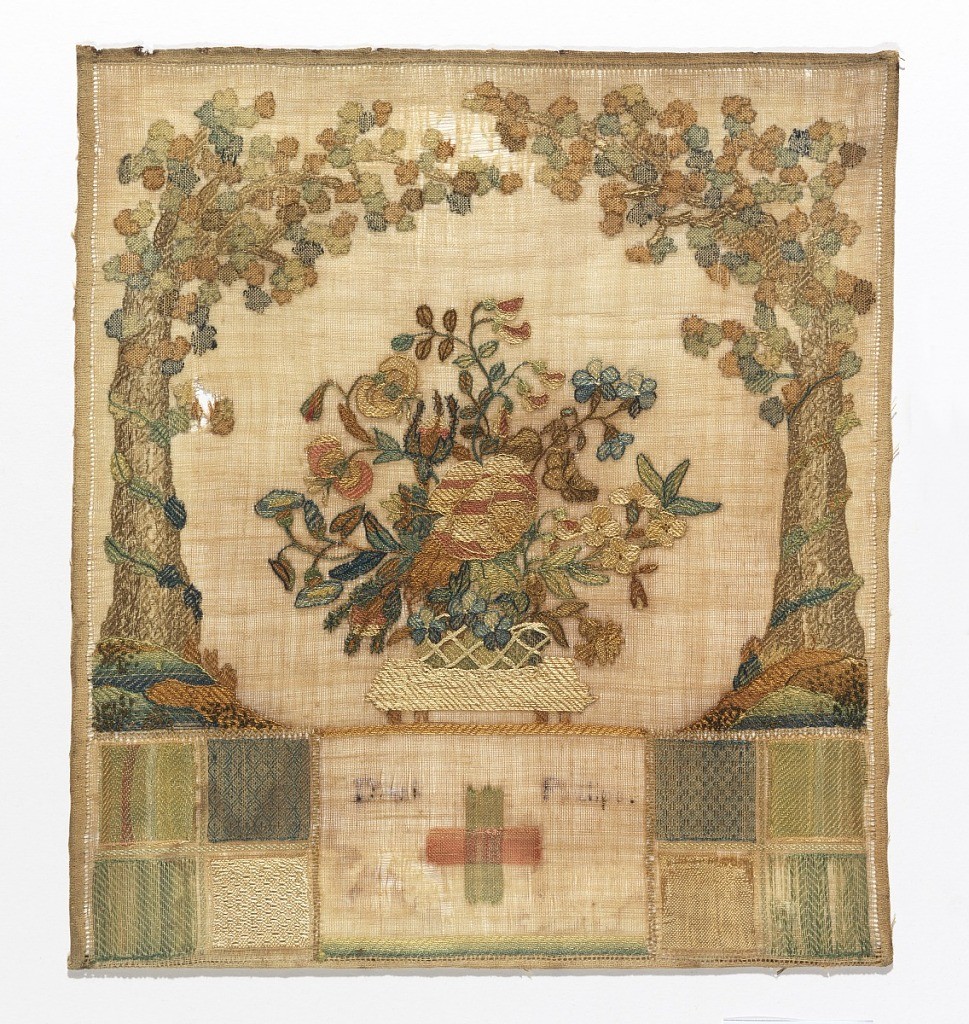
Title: Sampler
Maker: Dinah Phillips
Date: late 18th–early 19th century
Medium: linen, silk Technique: embroidery
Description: Basket of flowers under an arch of two stout trees, each growing from a low mound. Panel at bottom has four darned squares on each side of the panel with a darning cross in the middle. Dinah (?) Phillips written in dark brown.